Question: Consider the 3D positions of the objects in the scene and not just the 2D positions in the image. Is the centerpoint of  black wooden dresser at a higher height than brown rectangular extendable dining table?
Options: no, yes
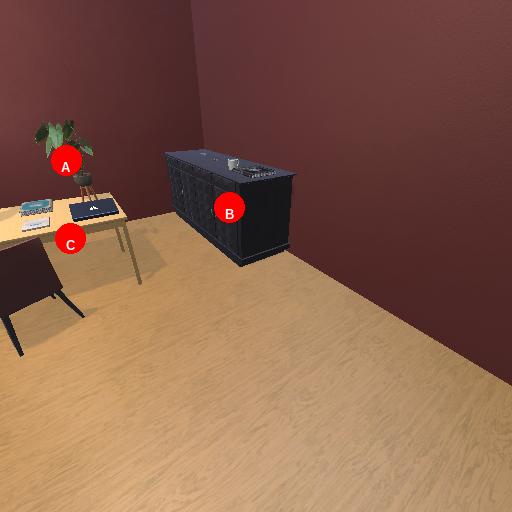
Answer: no